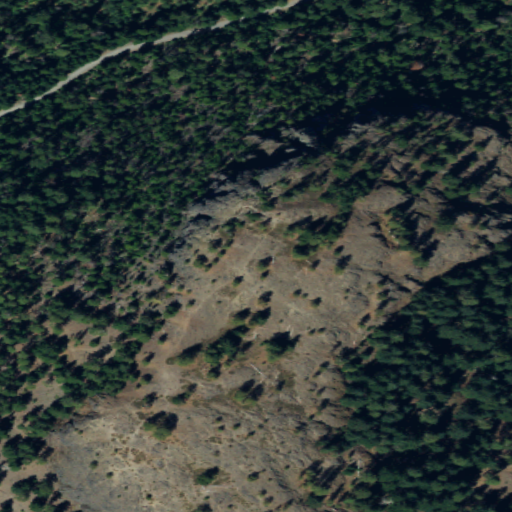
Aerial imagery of mountain in Washington named Kamiakan Butte containing evergreen forest and shrub